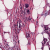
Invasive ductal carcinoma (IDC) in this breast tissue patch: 1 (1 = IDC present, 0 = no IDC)